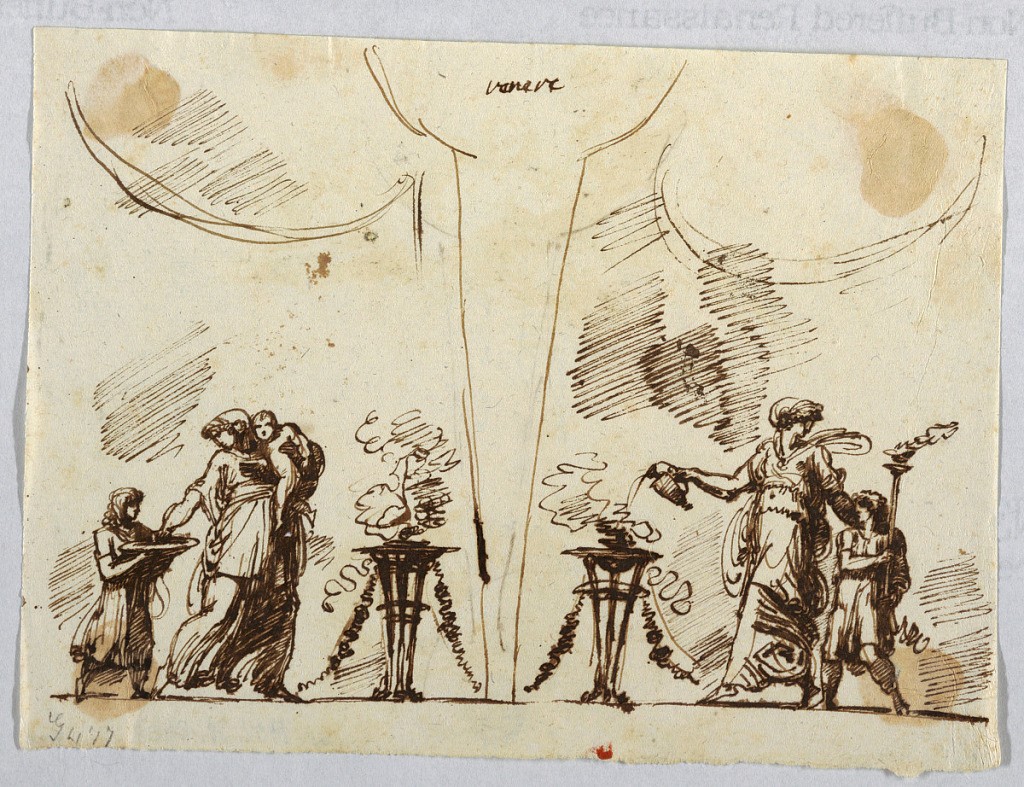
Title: Drawing
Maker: Felice Giani, Italian, 1758–1823
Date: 1790-1795
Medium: Pen and brown ink over traces of graphite on cream laid paper
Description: At left: A woman carrying a child with her left arm approaches on an altar from left. She turns backwards to take incense or grain from a bowl carried by a girl. At right: a woman pours wine upon an altar from a pitcher, coming from right. Her left arm is put around the neck of a boy carrying a lighted torch. Written above as in -3437, ''venere''. Reverse: unfinished ink sketch of the outlines of the panels.